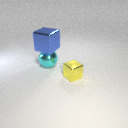
large cyan metal sphere behind small yellow metal cube